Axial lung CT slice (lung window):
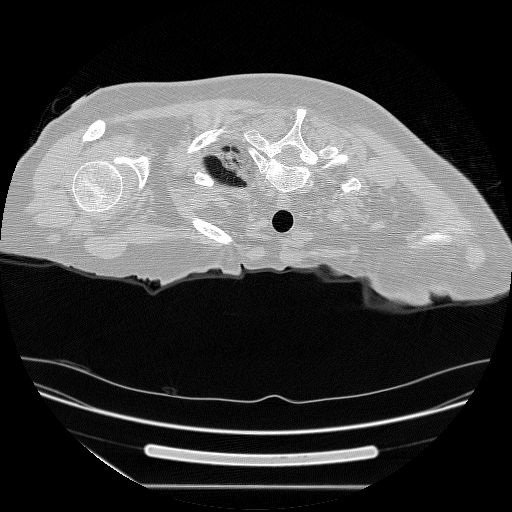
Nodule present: no